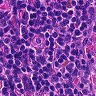
Metastatic tissue present: no